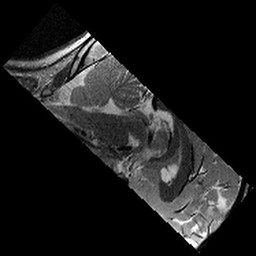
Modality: T2w
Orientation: sagittal
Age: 11
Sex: female
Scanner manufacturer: siemens
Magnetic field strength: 3 T
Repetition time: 9.23 s
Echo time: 0.067 s